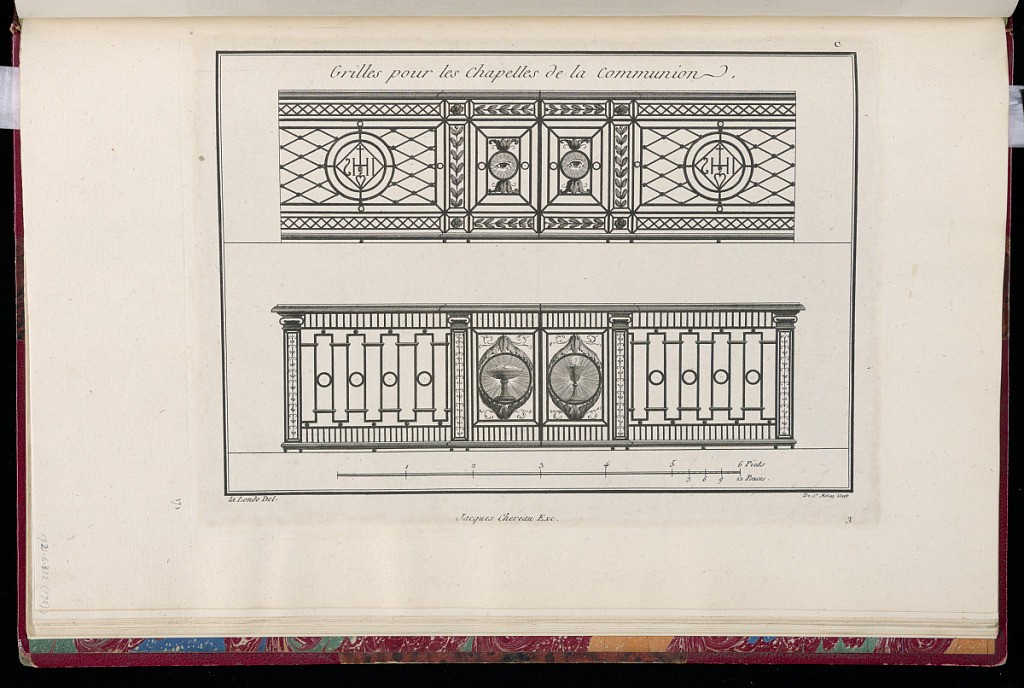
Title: Grilles pour les Chapelles de la Communion
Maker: Richard de Lalonde, French, active 1780–96
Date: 1789
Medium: Etching on off-white laid paper
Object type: Print
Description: Designs for two low gates, decorated with religious iconography. The plate is signed and numbered.